Question: I am trying to make a page that can have lines to separate this sort of stuff! See the picture below!

Now the I tried many ways using empty div but still causes problems as it takes the whole page downwards. And I also thought of another way using and then use transform property to rotate it but still won't work!
Here is the link to the entire thing, few things aren't made,
<URL>
And here is the portion of code that I used before
'''
<hr id="sidebar">
#sidebar {
transform = rotate(90deg);
}
'''
Thanks any help is appreciated!
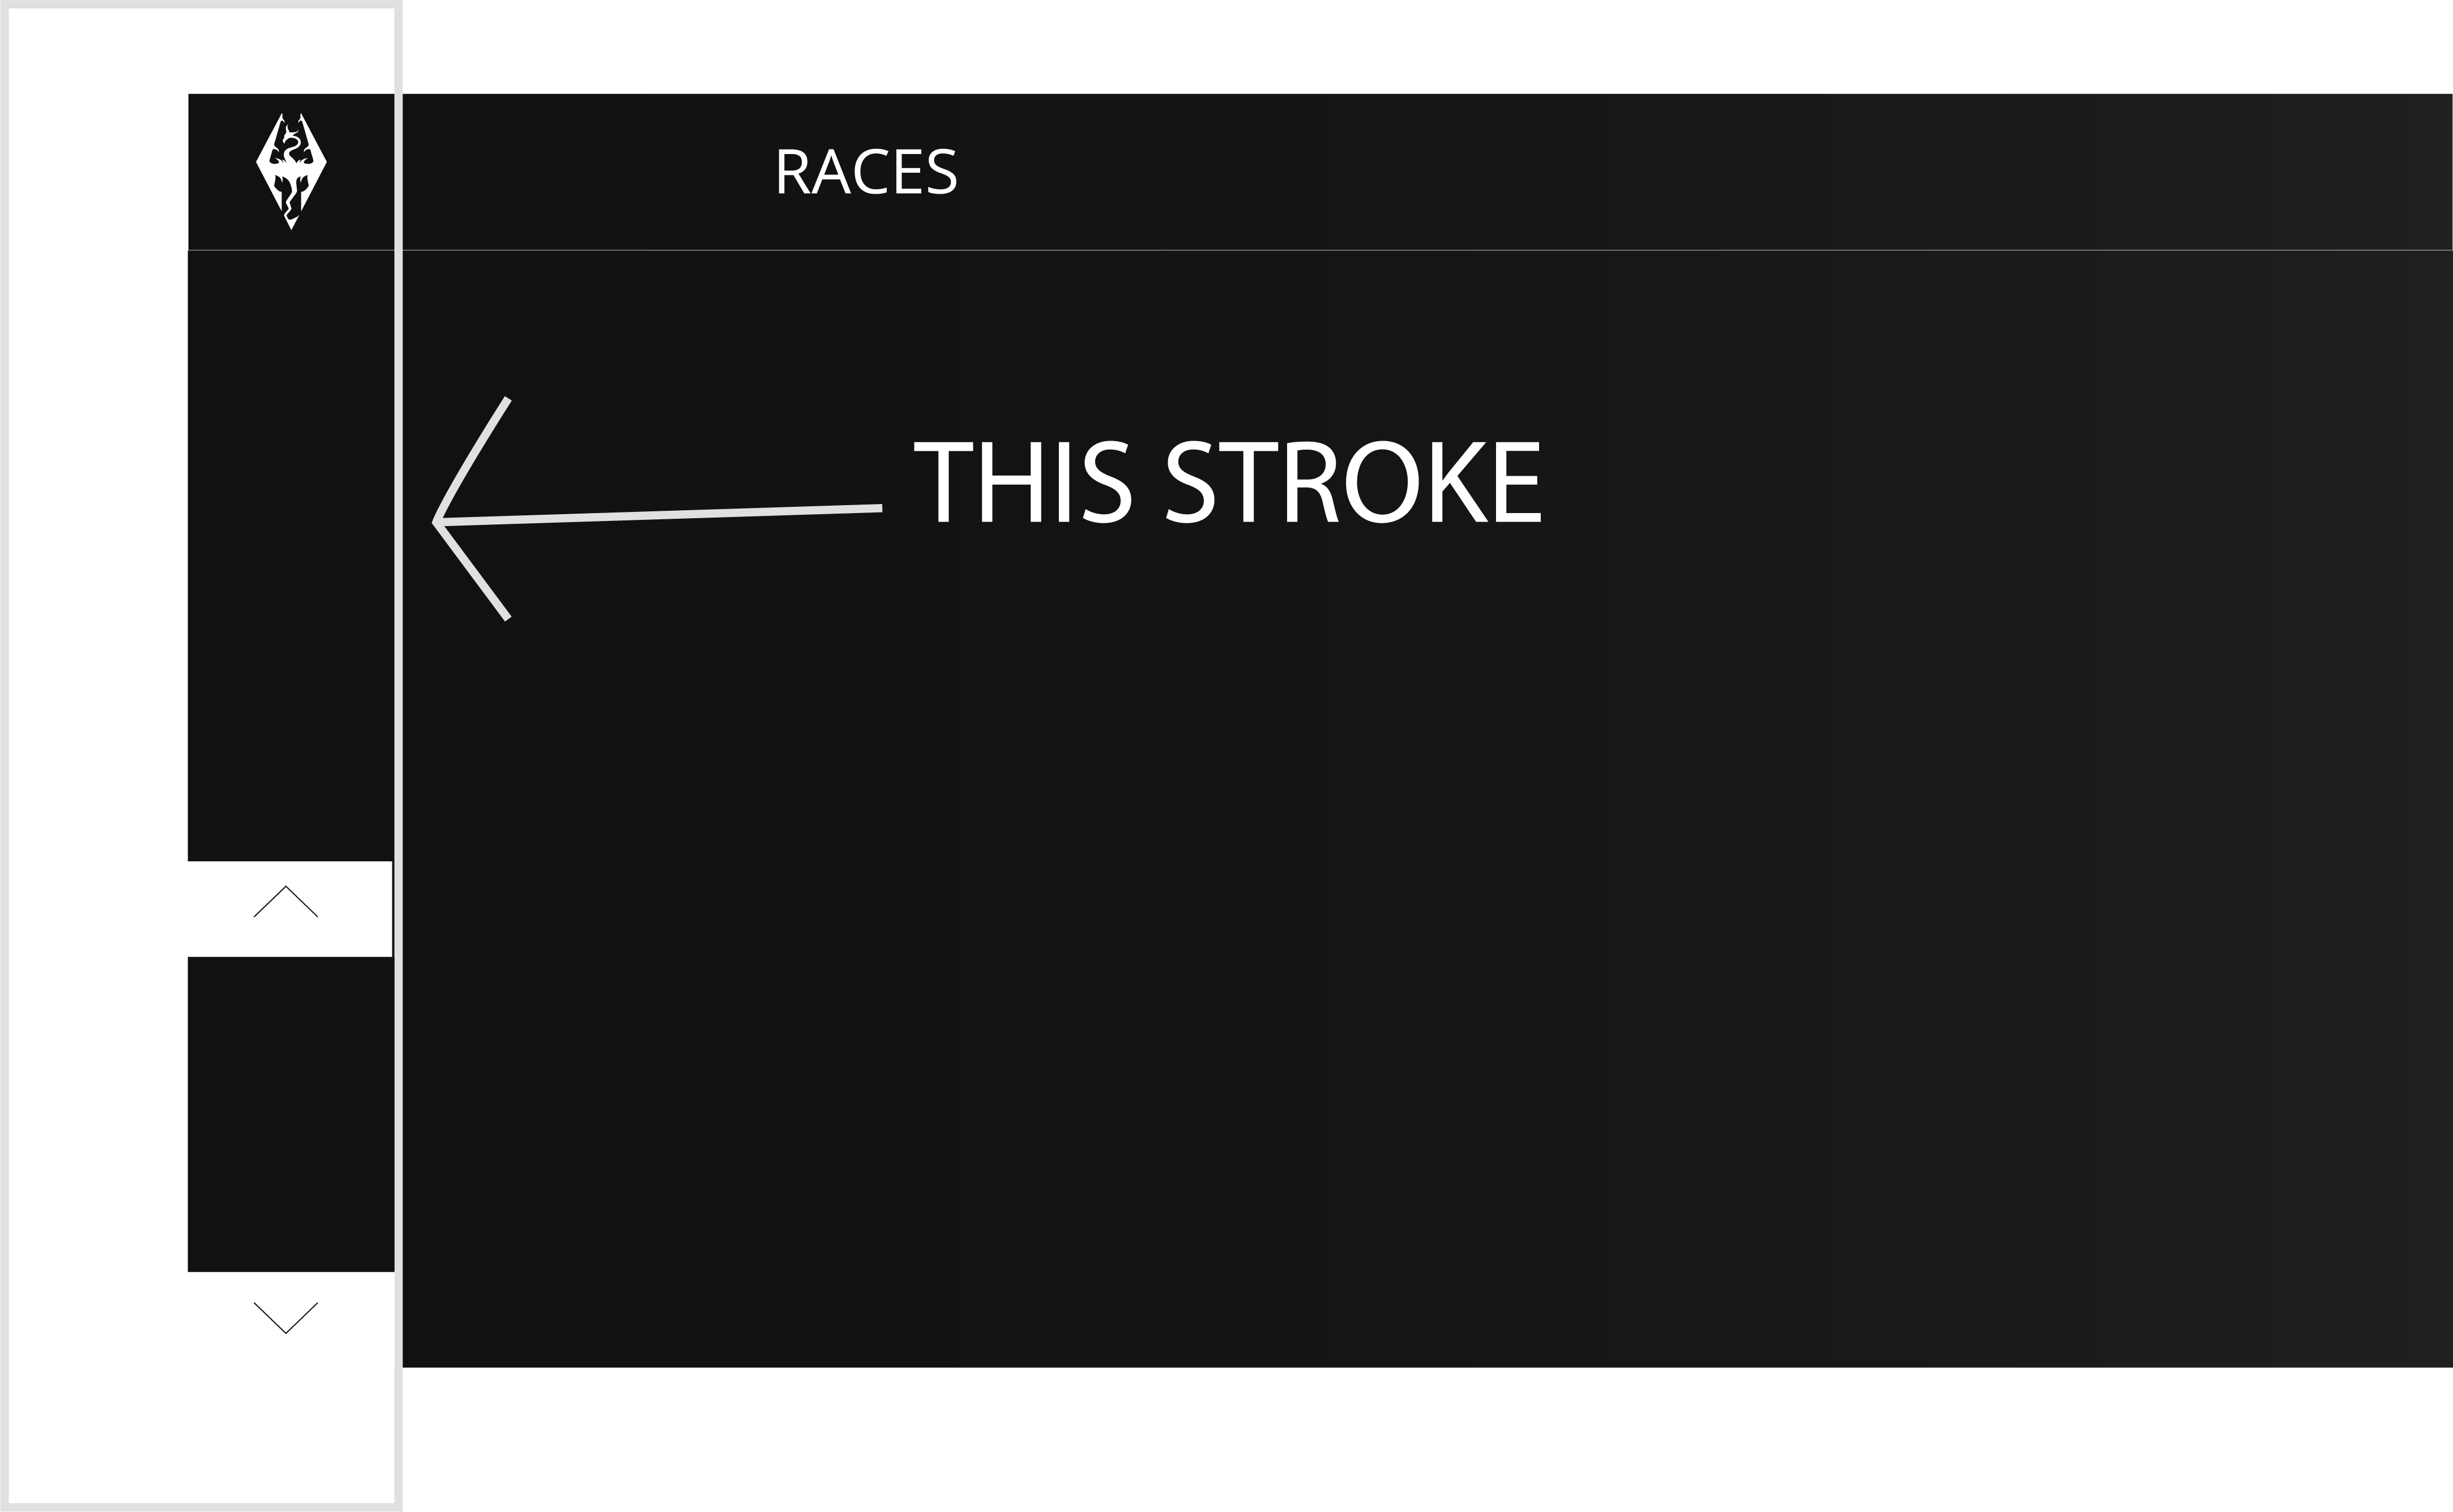
Answer: Yes you can achieve this design using ':before'.
Please review my code and get back to me if you have any question.
Hope it will help you. :)
Please try this css.
'''
.slider:before {
content: '';
width: 1px;
min-height: 100vh;
background: #fff;
position: absolute;
left: 80px;
}
.slider {
position: relative;
}
'''